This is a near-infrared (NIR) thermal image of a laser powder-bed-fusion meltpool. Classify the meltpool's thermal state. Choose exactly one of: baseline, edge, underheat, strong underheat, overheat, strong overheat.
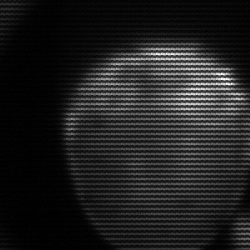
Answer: edge